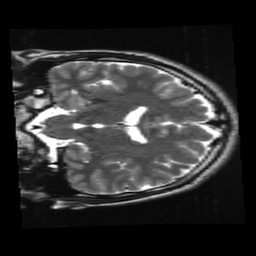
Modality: T2w
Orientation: coronal
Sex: male
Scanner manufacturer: ge
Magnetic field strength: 3 T
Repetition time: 5 s
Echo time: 0.101 s